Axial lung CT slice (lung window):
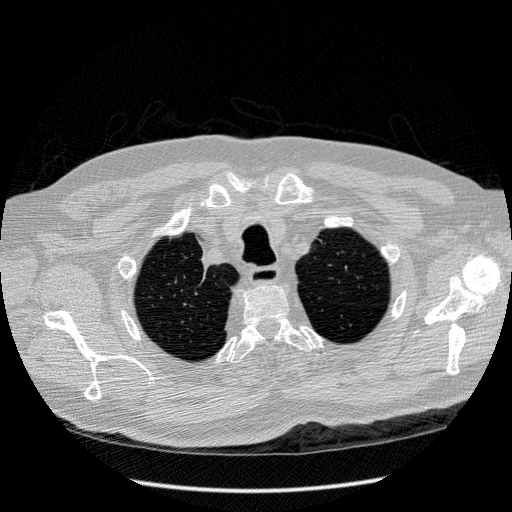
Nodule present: no